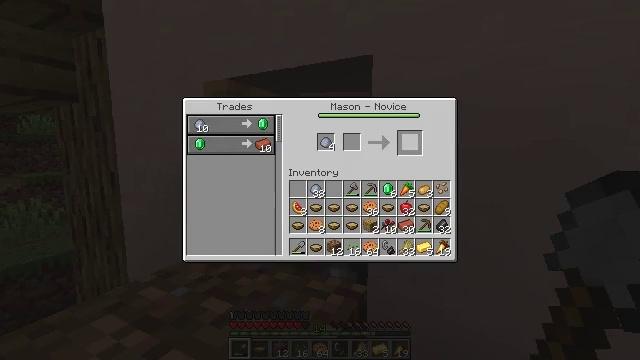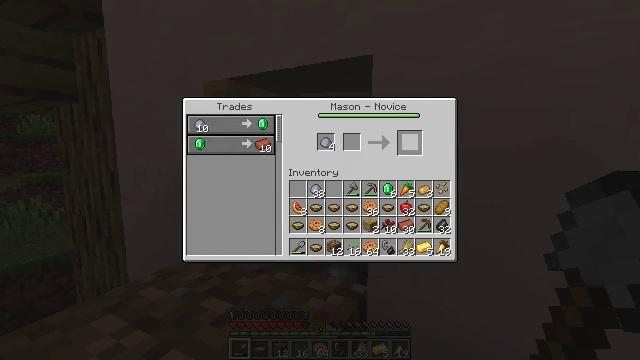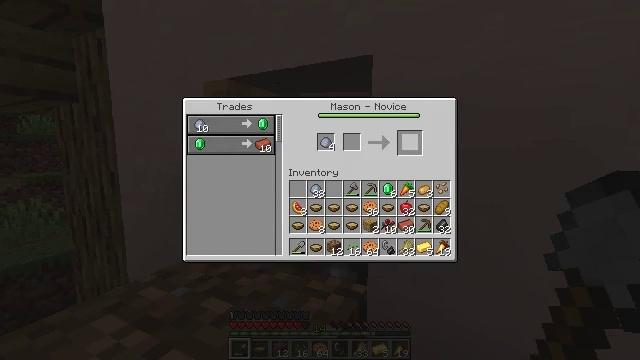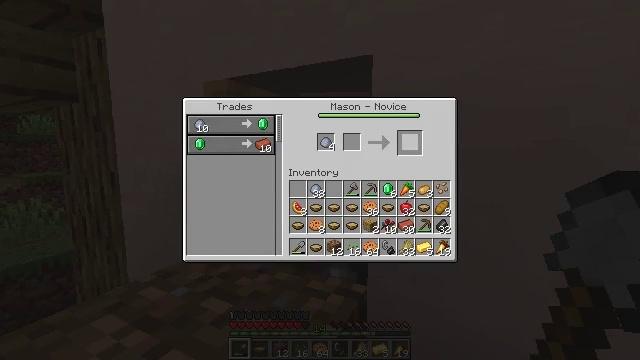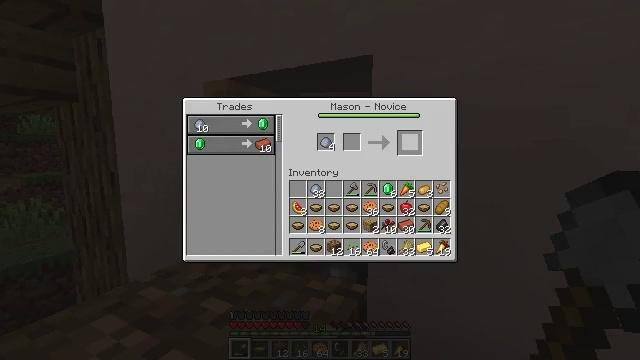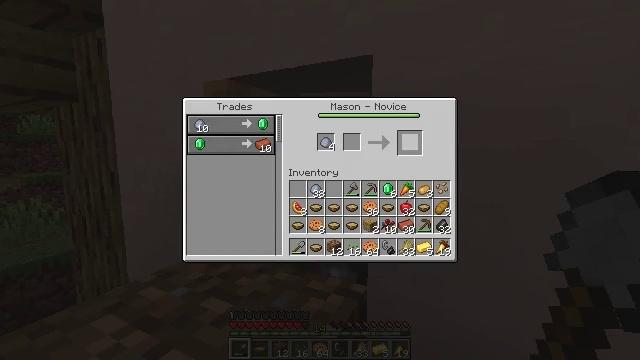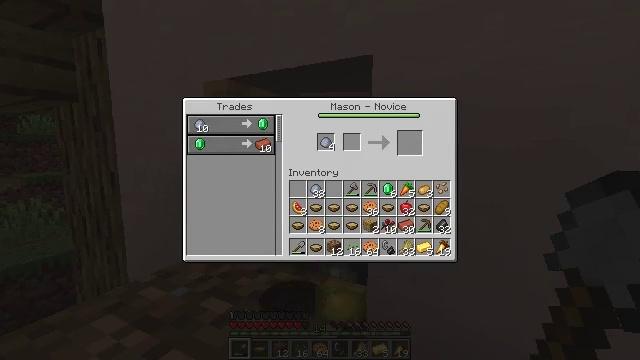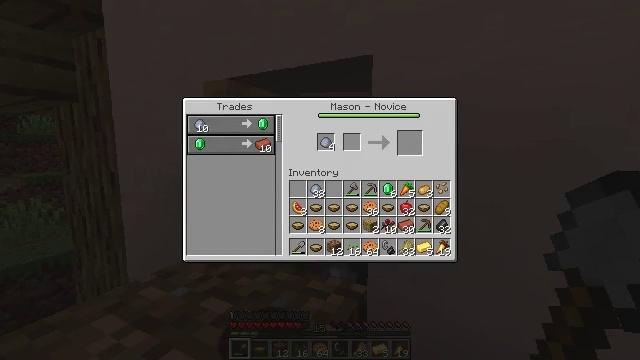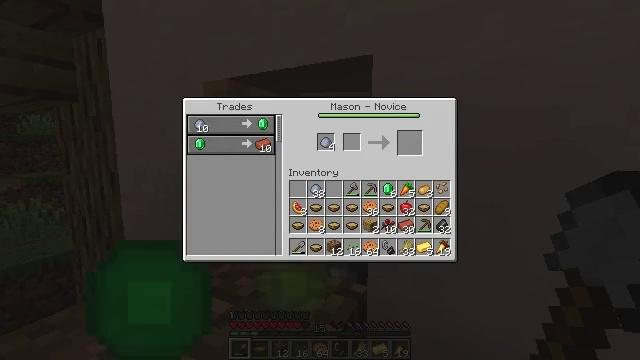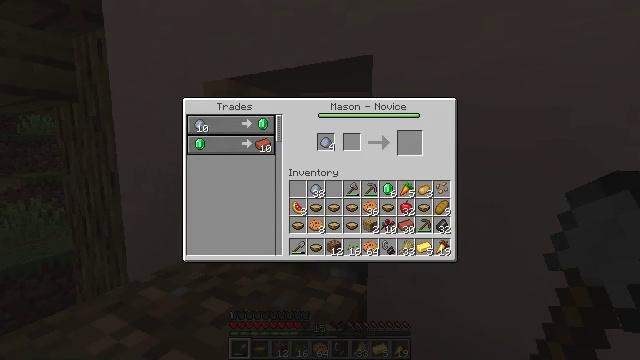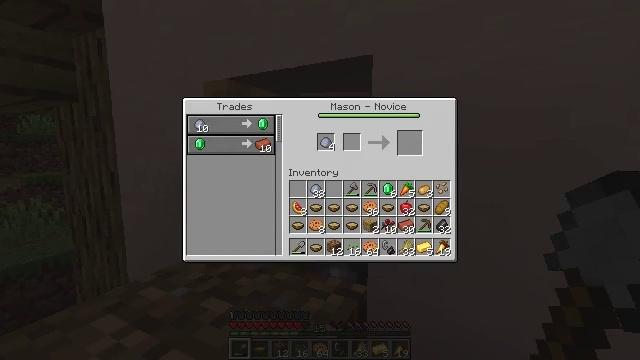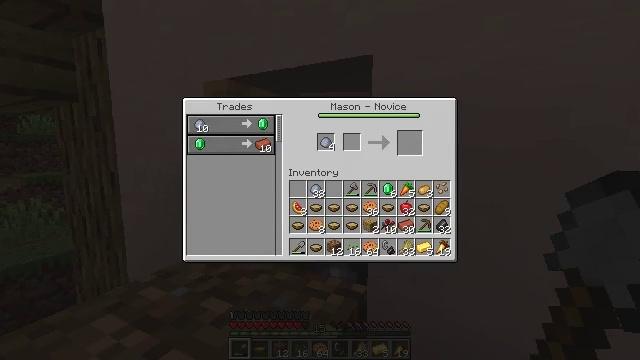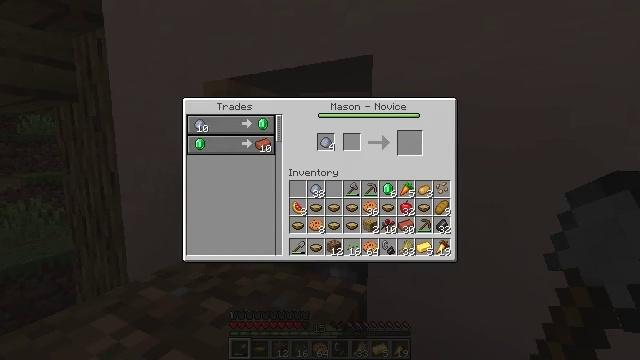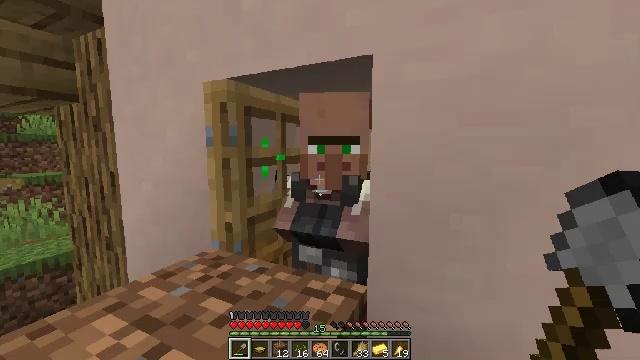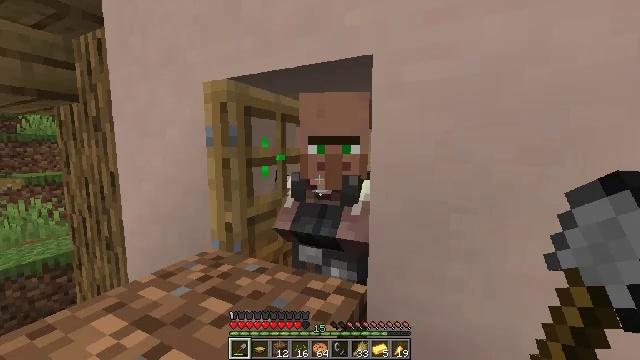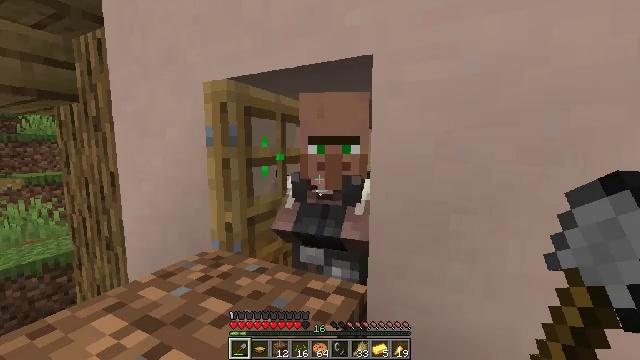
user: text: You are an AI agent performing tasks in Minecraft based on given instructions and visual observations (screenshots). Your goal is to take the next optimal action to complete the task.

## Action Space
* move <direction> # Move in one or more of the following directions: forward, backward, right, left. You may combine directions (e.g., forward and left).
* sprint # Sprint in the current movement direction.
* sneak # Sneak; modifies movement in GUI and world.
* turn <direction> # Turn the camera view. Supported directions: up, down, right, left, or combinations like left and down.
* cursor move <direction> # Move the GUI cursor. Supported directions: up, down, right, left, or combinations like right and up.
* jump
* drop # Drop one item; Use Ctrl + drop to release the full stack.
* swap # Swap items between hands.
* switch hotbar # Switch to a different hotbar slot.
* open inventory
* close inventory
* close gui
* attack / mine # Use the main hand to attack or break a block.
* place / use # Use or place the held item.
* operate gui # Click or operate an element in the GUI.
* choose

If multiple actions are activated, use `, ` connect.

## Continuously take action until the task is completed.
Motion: motion action
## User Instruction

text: Craft chiseled stone bricks using the crafting grid.
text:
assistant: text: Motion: sneak, open gui
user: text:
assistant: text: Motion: sneak
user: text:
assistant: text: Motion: sneak
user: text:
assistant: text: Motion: sneak
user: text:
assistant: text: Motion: sneak
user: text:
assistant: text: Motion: sneak, cursor move left and down
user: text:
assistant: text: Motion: sneak, cursor move left and down
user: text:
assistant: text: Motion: cursor move left
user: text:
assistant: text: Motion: no_op
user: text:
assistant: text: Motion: no_op
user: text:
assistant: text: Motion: no_op
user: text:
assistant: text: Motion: no_op
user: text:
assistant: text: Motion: no_op
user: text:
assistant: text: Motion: close gui
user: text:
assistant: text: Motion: no_op
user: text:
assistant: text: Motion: no_op
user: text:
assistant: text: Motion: no_op
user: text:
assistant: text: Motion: no_op
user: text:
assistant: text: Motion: no_op
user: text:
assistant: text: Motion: no_op
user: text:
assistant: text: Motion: no_op
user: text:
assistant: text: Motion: no_op
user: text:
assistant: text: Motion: no_op
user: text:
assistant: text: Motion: no_op
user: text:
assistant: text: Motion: no_op
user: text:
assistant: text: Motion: no_op
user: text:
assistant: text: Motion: open inventory
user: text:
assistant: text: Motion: open inventory
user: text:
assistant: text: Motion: open inventory
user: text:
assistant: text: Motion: open inventory